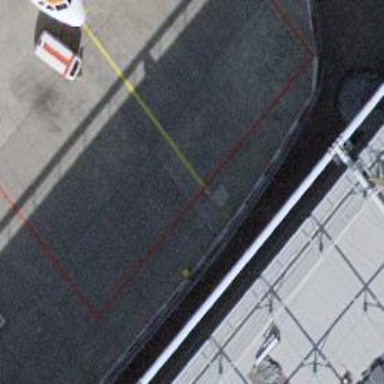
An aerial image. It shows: Airport parking position.